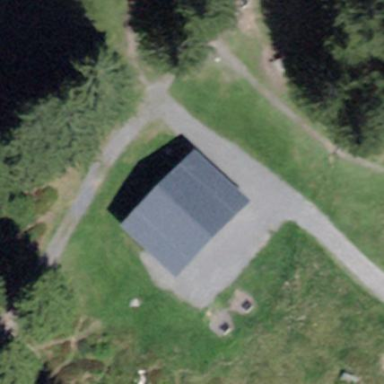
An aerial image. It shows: Hut.